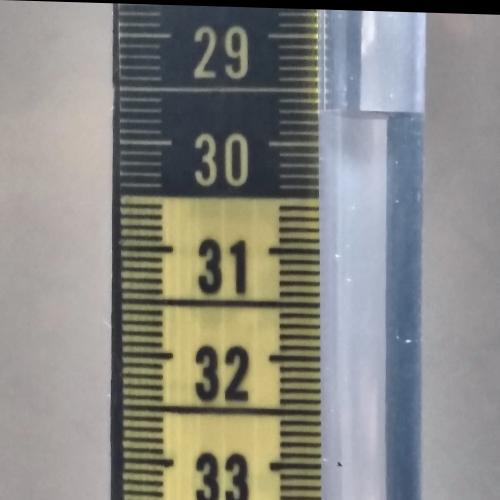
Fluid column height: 29.7 cm